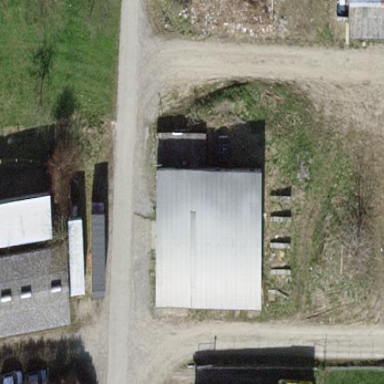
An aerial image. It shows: Industrial building.